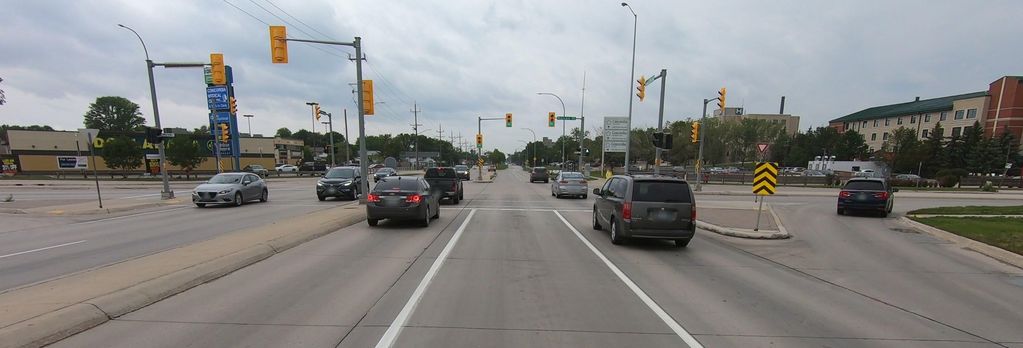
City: winnipeg